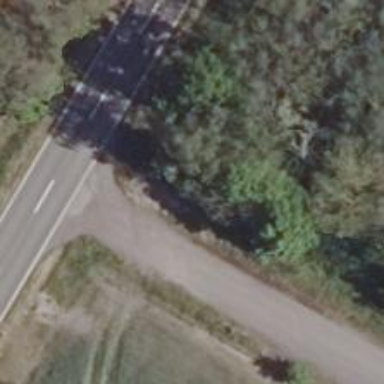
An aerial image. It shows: Emergency access point on the road.